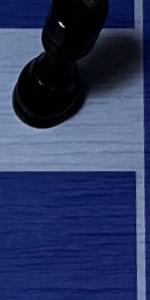
Label: Empty